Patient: sex M, age 76
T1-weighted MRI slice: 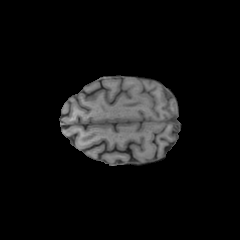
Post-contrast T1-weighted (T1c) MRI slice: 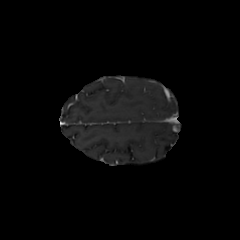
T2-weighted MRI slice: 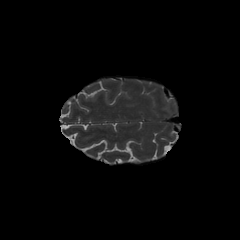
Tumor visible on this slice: no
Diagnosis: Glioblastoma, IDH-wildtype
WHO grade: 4